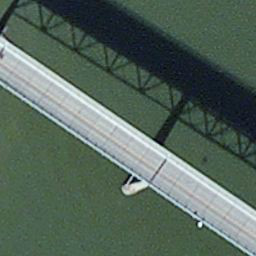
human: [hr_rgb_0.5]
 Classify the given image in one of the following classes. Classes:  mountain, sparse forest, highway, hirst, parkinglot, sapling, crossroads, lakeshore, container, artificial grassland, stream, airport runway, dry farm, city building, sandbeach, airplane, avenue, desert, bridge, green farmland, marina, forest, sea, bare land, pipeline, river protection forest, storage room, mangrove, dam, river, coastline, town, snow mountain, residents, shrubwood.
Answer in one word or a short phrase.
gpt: bridge